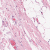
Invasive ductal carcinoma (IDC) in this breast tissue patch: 0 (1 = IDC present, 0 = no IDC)